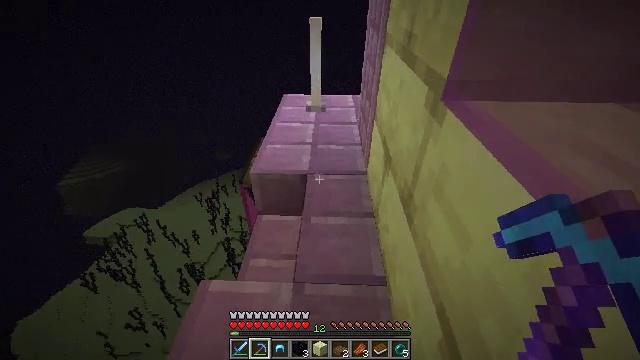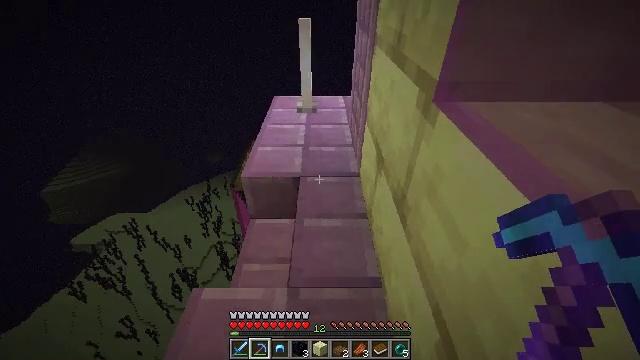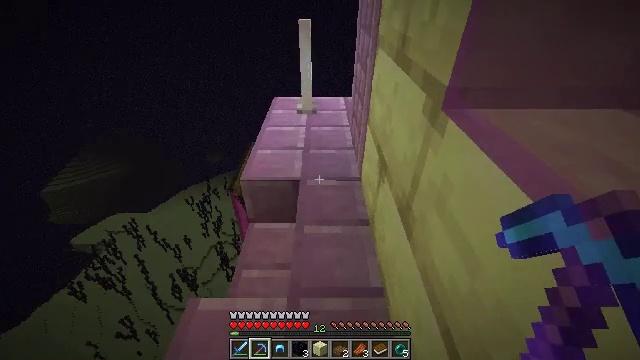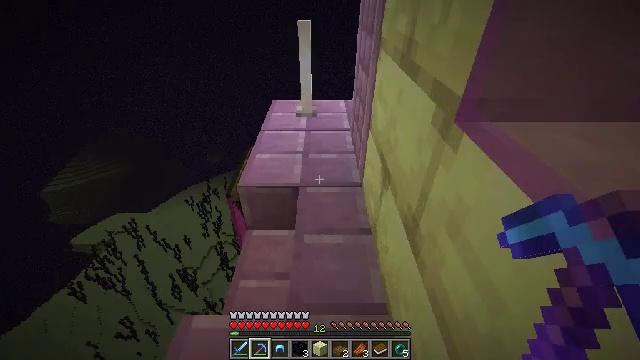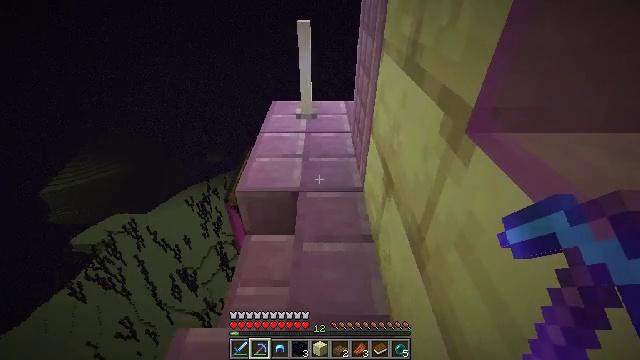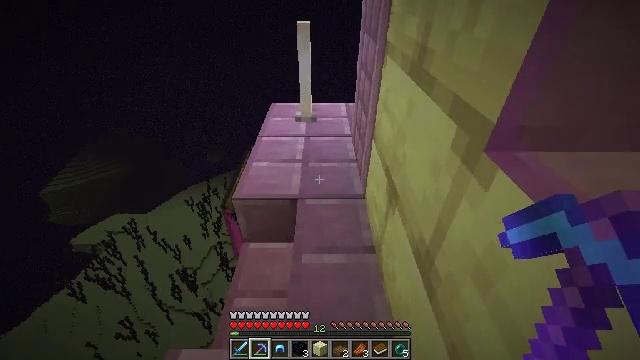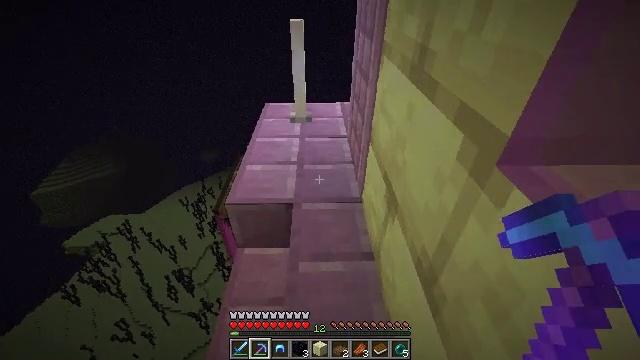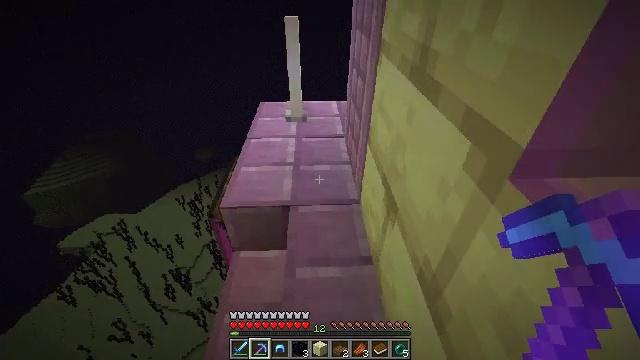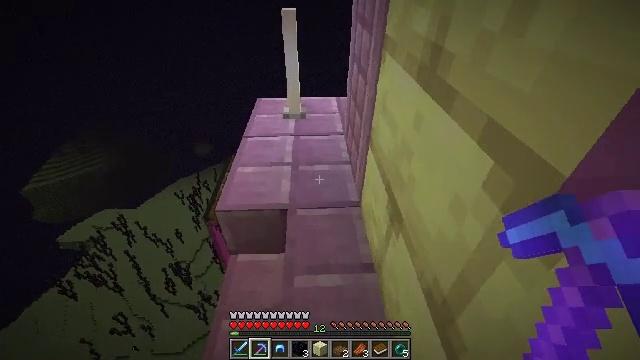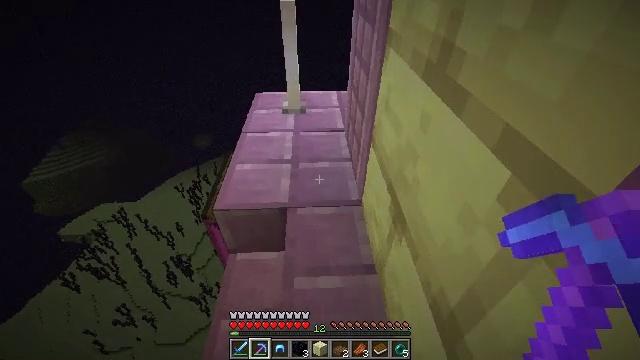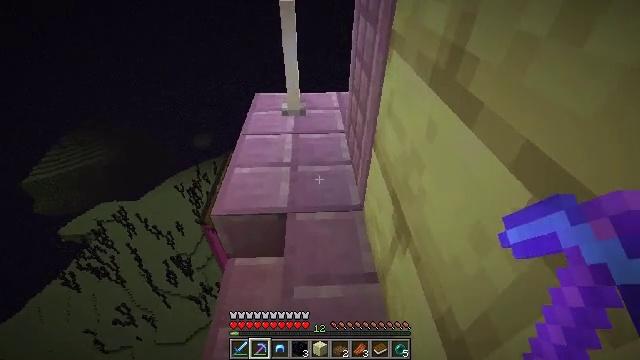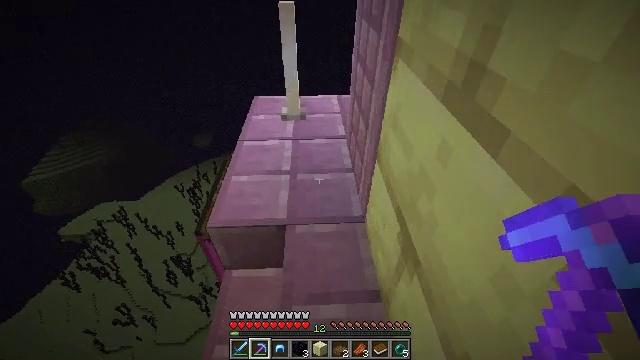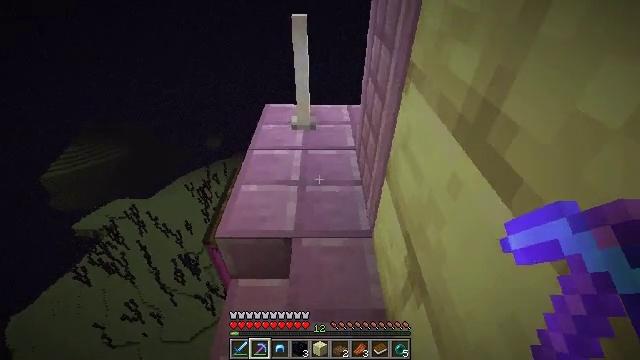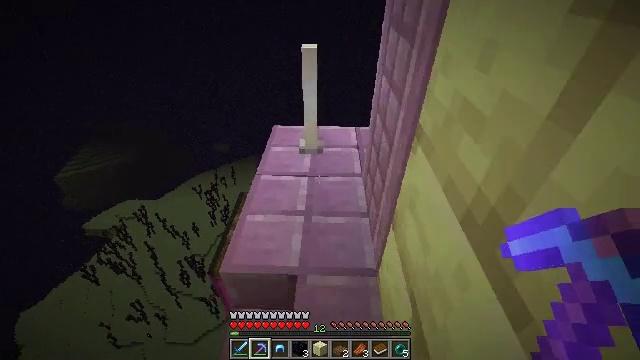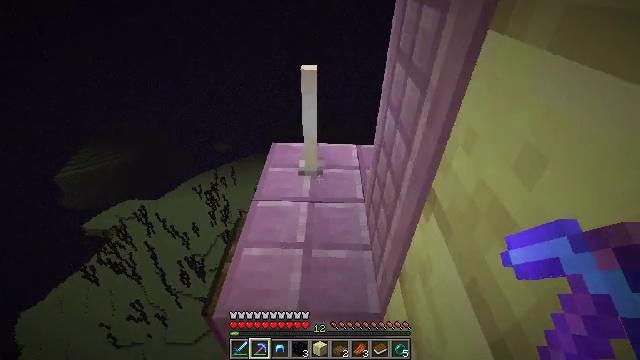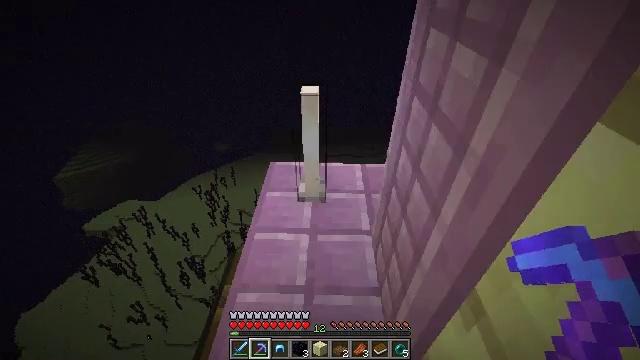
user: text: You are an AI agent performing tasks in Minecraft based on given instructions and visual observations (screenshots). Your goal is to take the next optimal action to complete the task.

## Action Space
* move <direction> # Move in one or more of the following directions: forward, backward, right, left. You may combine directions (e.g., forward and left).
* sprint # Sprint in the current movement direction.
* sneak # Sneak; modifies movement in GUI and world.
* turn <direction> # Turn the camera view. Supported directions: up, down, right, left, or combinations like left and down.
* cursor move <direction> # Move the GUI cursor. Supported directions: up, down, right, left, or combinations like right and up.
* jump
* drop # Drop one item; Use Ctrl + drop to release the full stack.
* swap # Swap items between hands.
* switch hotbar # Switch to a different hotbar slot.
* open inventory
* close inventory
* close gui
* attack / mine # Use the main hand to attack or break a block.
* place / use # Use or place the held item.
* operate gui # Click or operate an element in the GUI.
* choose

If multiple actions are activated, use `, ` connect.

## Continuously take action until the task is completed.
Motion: motion action
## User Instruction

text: Harvest the end rod for use.
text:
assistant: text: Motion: move forward, sneak, turn right
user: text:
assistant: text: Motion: move forward, sneak
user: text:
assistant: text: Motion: move forward, sneak
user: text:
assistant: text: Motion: move forward, sneak
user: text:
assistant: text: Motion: move forward, sneak
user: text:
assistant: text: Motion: move forward, sneak, turn right
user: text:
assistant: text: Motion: move forward, sneak
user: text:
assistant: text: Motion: move forward, sneak, turn down
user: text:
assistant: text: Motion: move forward, sneak, turn down
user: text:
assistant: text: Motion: move forward, sneak
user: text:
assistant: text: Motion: move forward
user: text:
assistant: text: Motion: move forward, turn left
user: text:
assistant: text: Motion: move forward, turn left and up
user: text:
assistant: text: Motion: move forward
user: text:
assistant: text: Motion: move forward
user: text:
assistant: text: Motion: move forward
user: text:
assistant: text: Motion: move forward, turn down
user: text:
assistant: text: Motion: move forward, turn right and down
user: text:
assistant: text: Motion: move forward, turn right and down
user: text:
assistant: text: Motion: turn right and down
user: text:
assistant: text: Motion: no_op
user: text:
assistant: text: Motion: turn right and down
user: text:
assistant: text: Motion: turn right and down
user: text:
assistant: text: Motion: turn right
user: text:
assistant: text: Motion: turn right
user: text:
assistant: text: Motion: move forward, turn right
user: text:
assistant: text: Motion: move forward, turn right
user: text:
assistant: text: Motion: move forward
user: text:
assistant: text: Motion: turn left and down
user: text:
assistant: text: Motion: turn left and down